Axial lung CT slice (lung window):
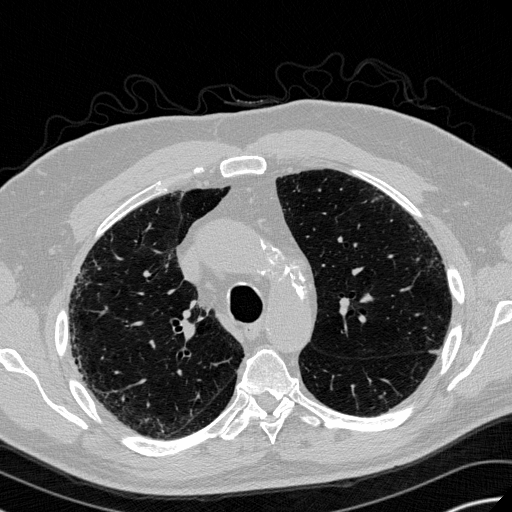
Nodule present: no